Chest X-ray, AP view. Patient: 31 years old, sex F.
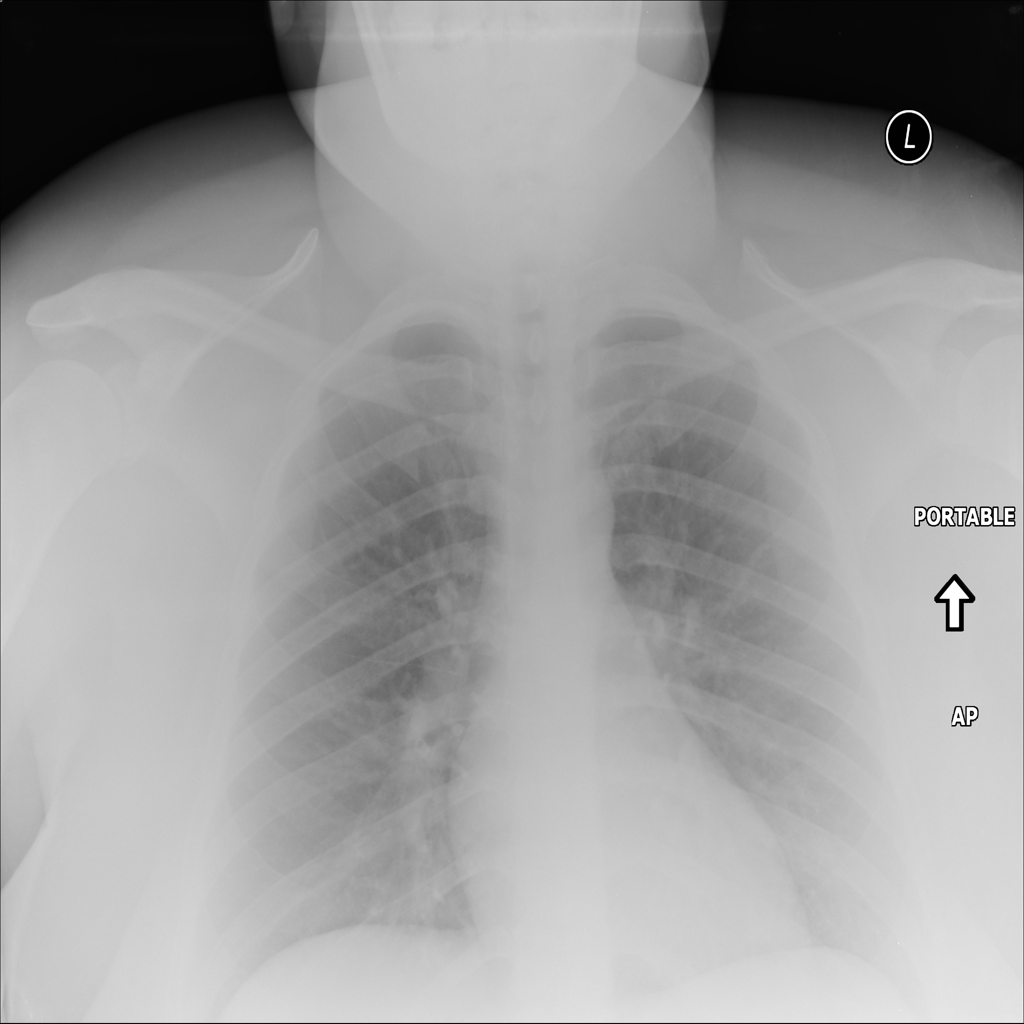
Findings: No Finding